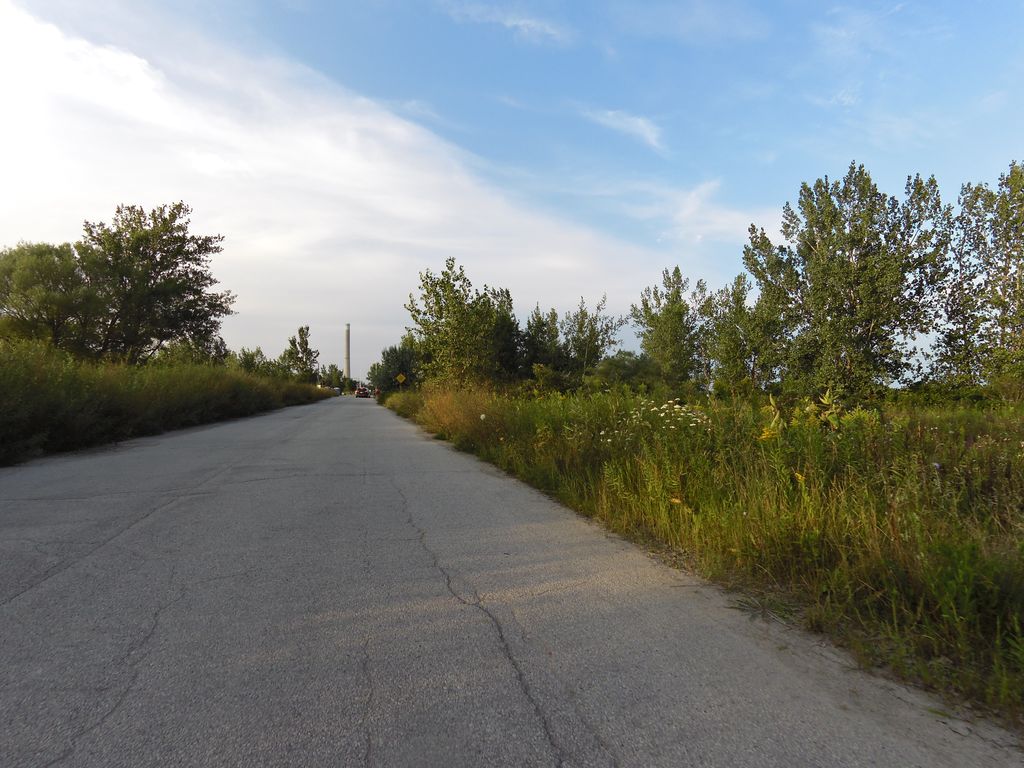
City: toronto